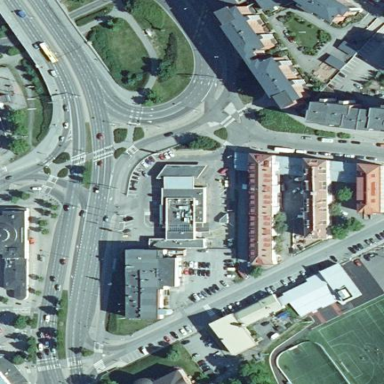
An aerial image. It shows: Block building.